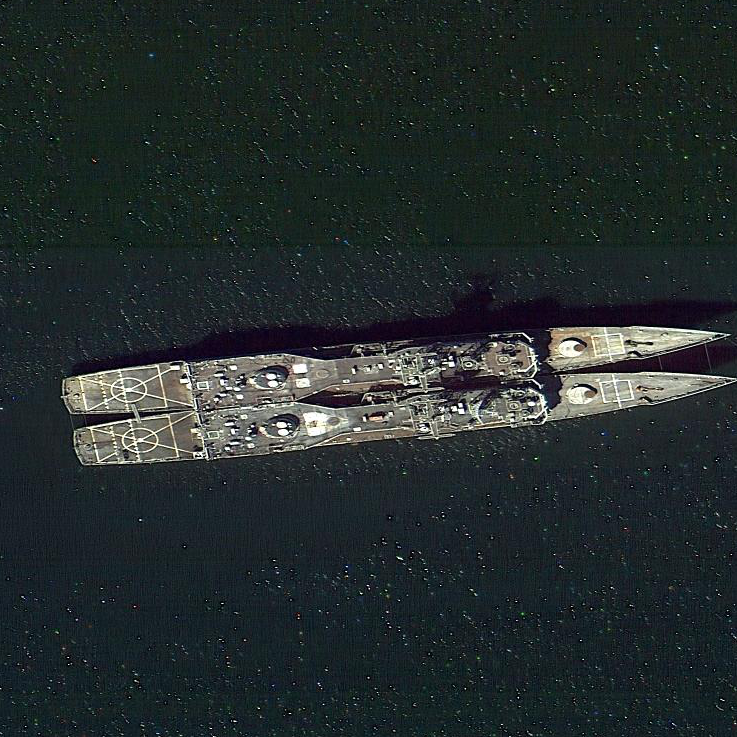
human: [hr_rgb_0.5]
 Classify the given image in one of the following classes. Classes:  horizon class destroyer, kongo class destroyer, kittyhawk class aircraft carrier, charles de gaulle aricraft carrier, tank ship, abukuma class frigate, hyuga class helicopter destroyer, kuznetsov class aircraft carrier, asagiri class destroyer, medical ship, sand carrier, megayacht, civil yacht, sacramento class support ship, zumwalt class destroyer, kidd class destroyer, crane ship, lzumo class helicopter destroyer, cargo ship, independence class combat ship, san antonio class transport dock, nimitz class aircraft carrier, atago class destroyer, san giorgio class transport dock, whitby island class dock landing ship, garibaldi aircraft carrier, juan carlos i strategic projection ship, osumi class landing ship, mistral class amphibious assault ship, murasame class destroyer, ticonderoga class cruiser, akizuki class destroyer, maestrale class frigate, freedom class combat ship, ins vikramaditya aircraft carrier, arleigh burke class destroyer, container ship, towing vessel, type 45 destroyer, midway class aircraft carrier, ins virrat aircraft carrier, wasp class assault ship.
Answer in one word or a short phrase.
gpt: Ticonderoga class cruiser